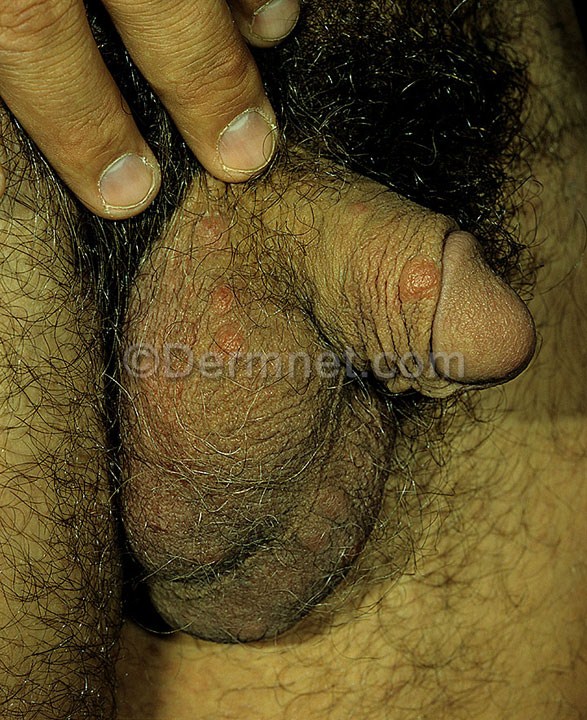
Disease: Scabies Lyme Disease and other Infestations and Bites